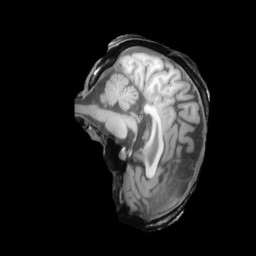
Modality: T1w
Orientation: sagittal
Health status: ill
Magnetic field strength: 3 T